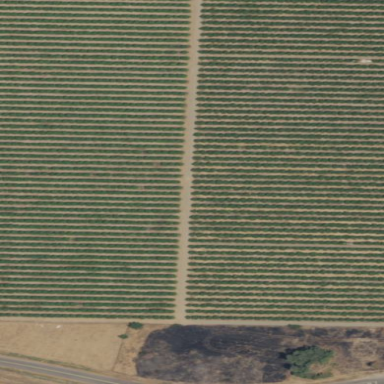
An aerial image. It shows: Orange orchard with rows of vibrant orange trees.